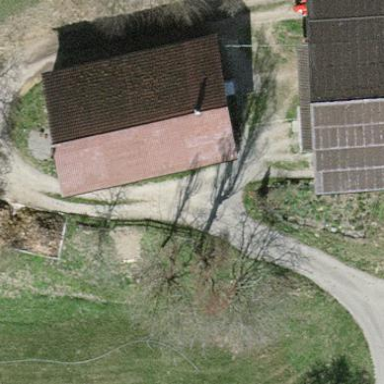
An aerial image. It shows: Farm building.